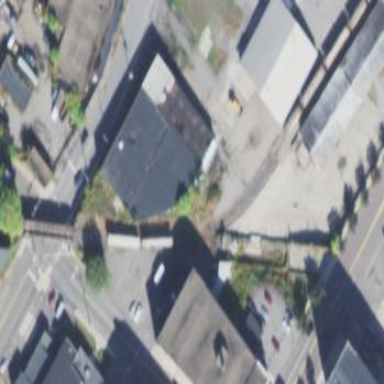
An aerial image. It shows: Industrial building.